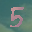
Label: 5